Aerial crown-view tile of a tropical tree (Barro Colorado Island, Panama), acquired 20241216:
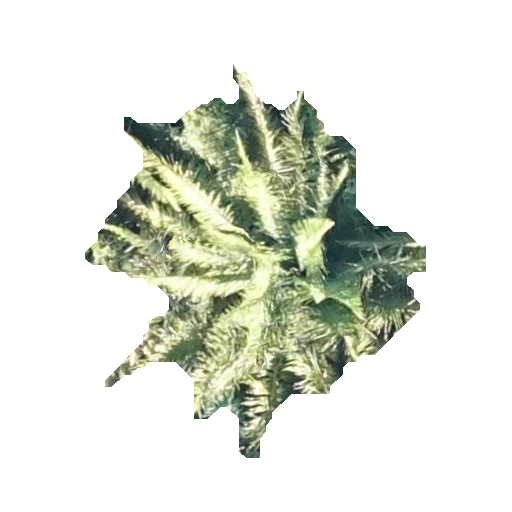
Species: Oenocarpus mapora
GBIF accepted scientific name: Oenocarpus mapora
Crown area: 102.024 m²